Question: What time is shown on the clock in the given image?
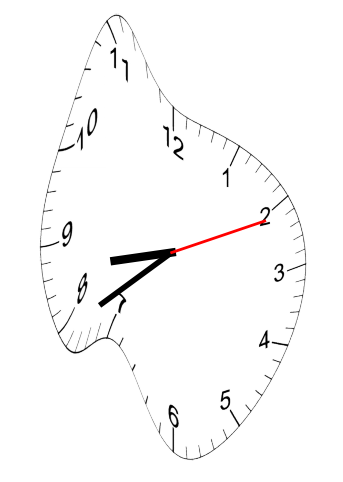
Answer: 08:39:11